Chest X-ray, AP view. Patient: 67 years old, sex F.
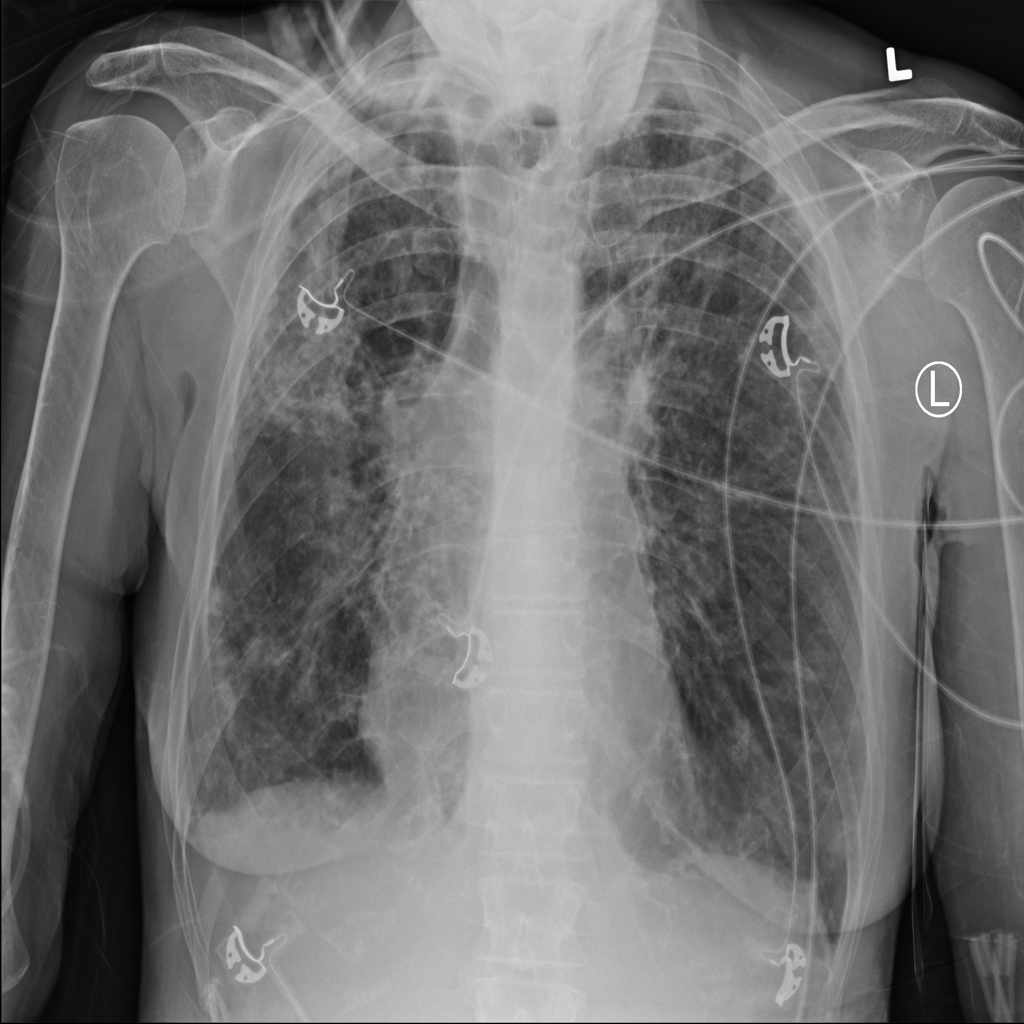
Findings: No Finding